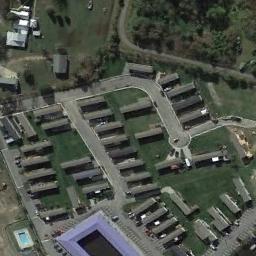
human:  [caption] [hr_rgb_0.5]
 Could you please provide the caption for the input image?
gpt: Many buildings are in the mobile home park .

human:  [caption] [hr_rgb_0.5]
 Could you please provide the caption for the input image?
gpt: The mobile home park has some neatly arranged mobile homes on the grass and some sports areas are next to the mobile home park .

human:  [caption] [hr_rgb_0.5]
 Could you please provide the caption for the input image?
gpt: There are some gray buildings and a purple building in the mobile home park .

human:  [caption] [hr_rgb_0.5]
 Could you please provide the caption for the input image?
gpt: There are moving homes in this rectangular area .

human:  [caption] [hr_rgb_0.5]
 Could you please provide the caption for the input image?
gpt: The mobile home park is on the grass next to some trees .